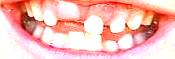
Condition: hypodontia